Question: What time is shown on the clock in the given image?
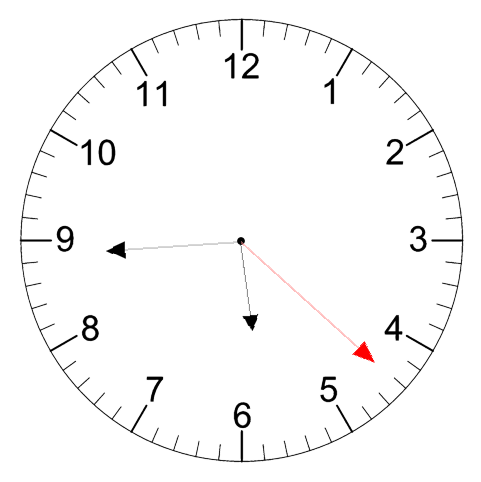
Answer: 05:44:22